Question: I have a path in SVG defining a clipPath. Lines (tick marks) are drawn and clipped to the path.
When I perform an animation of the lines, they retain the original clipping. I would like them to be 're-clipped' at each stage of the animation.
: Is there an easy way to have the clipping performed during the transition?
Sample problem code:
<URL>
When you click on the svg, it demonstrates the animation.
Relevant snippets:
'''
d3.select( "#g-container" )
.selectAll( "line" )
.data( y.ticks( 10 ) )
.enter()
.append( "line" )
.attr( "x1", 0 ).attr( "x2", width )
.attr( "y1", y ).attr( "y2", y )
.attr( "class", "tick-marks" )
.attr( "clip-path", "url(#myclip)" );
d3.select( "svg" )
.on("click", function() {
d3.selectAll(".tick-marks")
.transition().duration( 2500 )
.attr( "transform", "translate(0,30)" )
} )
'''
I am open to new ways of doing this, but I can't hardcode an animation that recomputes the line's x1 and x2, since the clipPath could be anything.
Sample picture showing the aftermath of animation (I want the horizontal lines to meet the blue, diagonal line of the container):

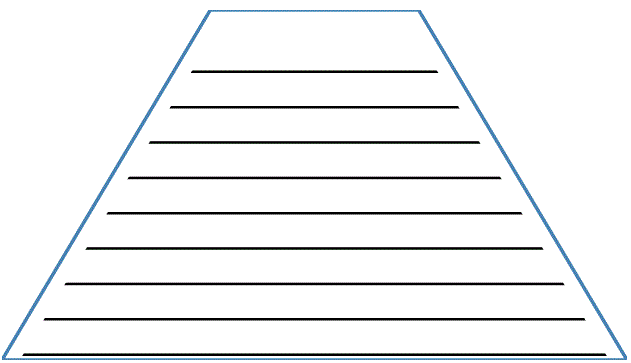
Answer: It's better to use a single clip-path, just move the 'clip-path' up to the container 'g' element instead:
<URL>